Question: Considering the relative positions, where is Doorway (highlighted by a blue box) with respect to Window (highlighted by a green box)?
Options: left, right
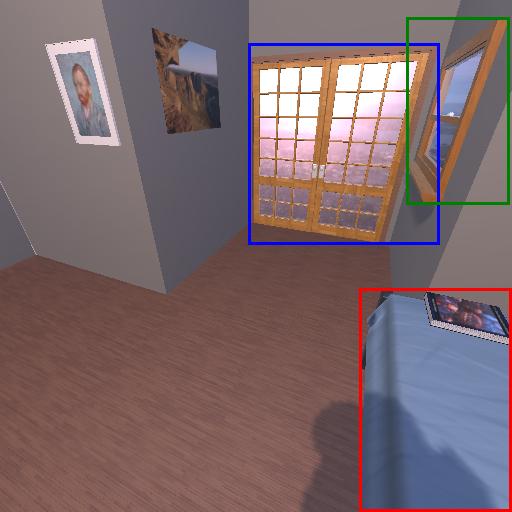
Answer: left